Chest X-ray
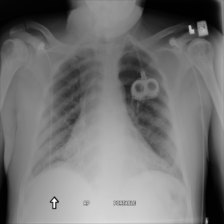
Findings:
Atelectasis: positive
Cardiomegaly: negative
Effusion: negative
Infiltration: negative
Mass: negative
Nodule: negative
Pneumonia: negative
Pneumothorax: negative
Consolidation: negative
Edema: negative
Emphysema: negative
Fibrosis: negative
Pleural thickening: negative
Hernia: negative